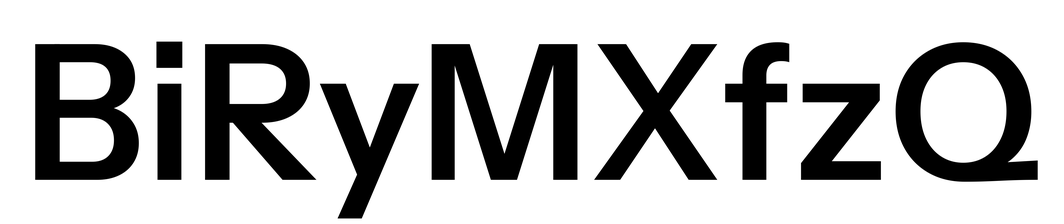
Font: InstrumentSans_SemiBold